Milling tool wear sample.
Tool blade image: 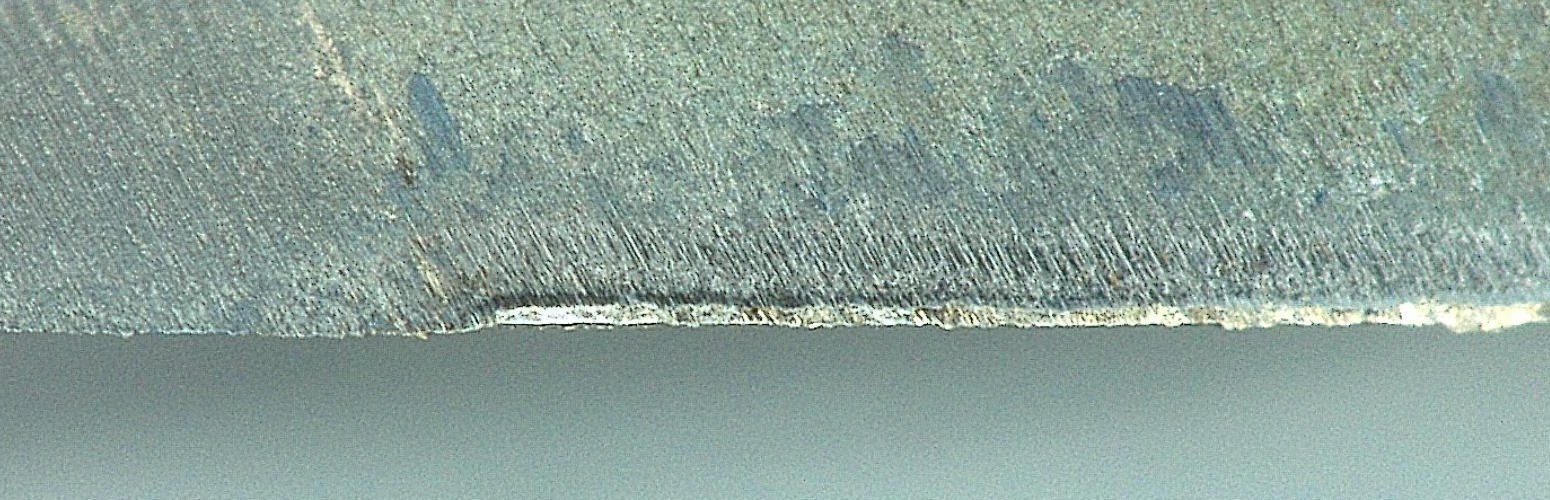
Chip image: 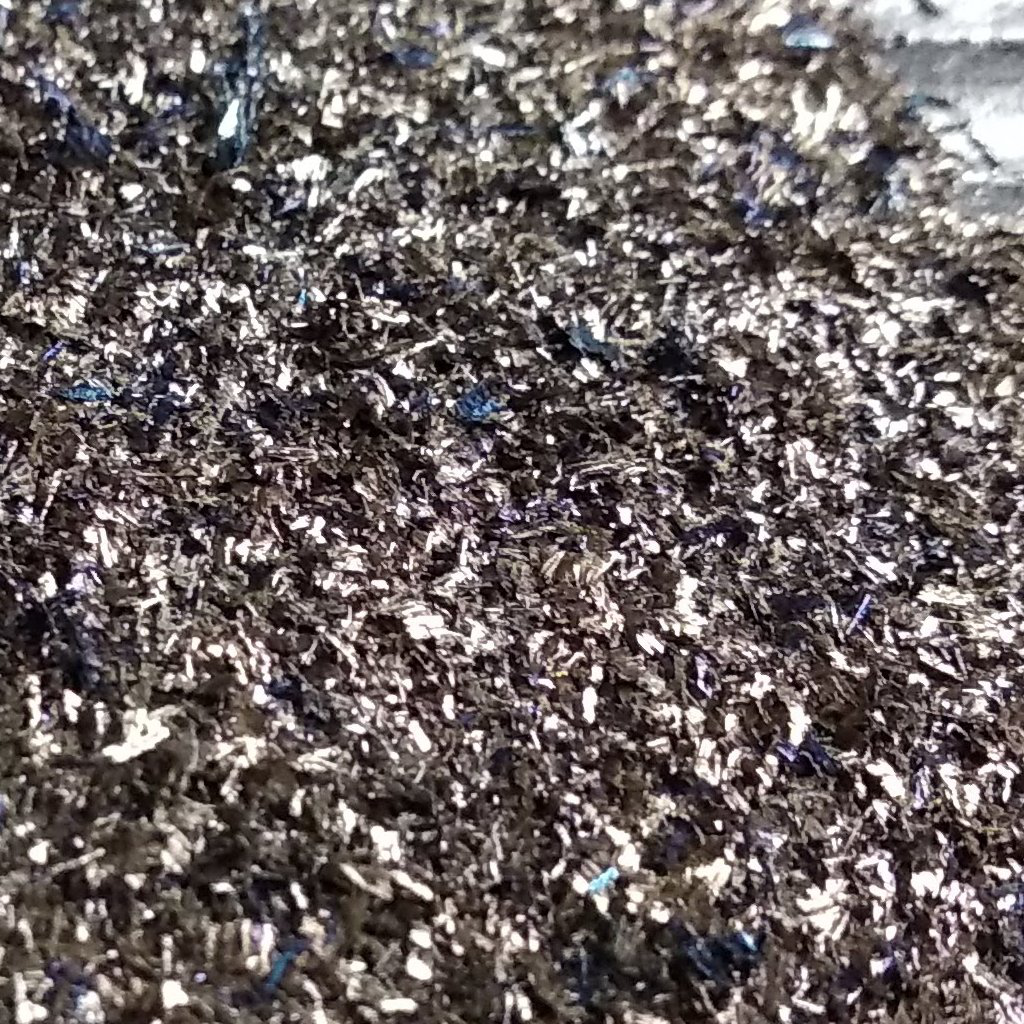
Workpiece image: 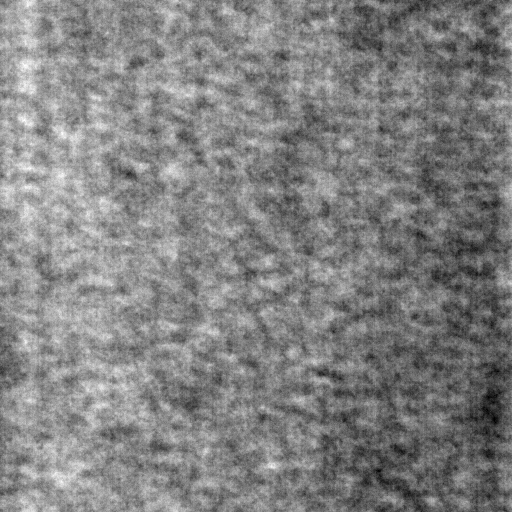
Tool wear state: used
Gaps: 5.03
Flank wear: 73.32
Overhang: 15.24
Force-signal Mel-spectrograms (X, Y, Z axes): 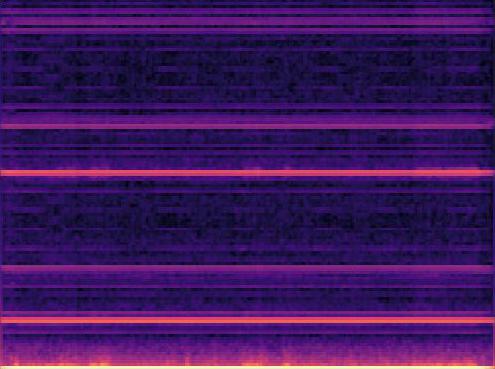 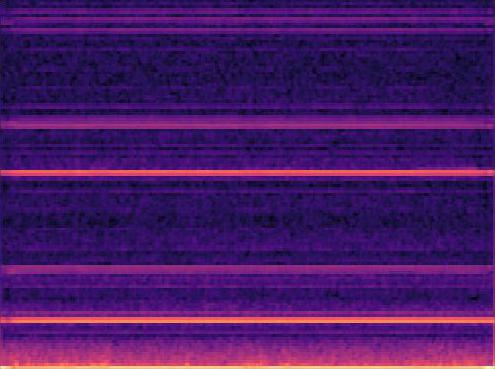 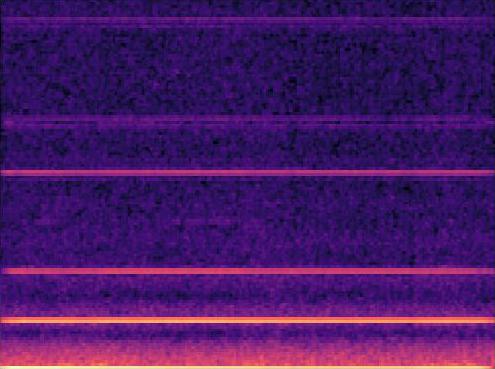
Force-signal scalograms (X, Y, Z axes): 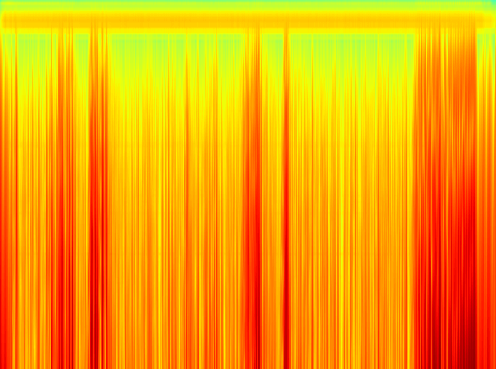 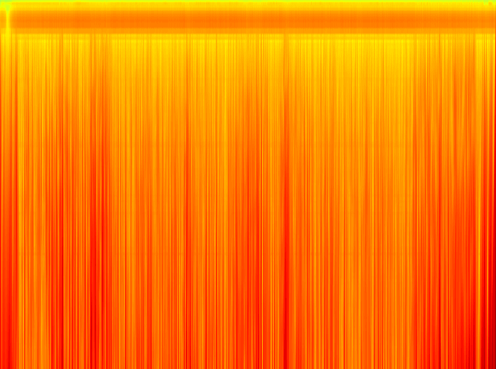 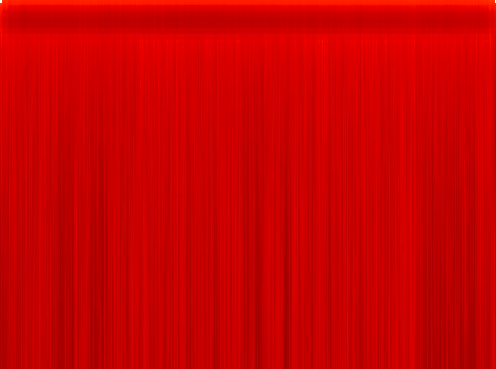
Force phase: steady_state_stabilization_wear